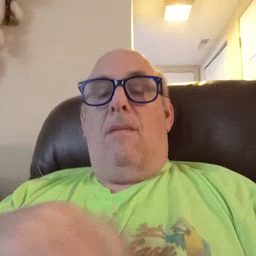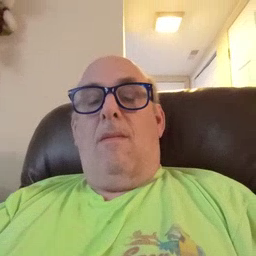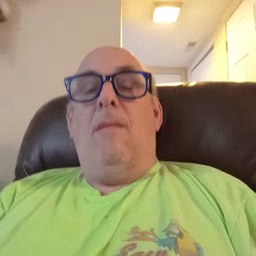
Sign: please